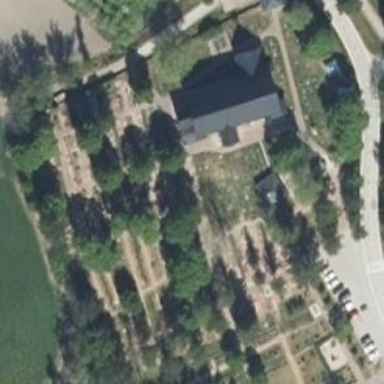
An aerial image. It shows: Cemetery with graves.